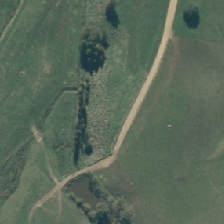
Land cover: broadleaved_indigenous_hardwood